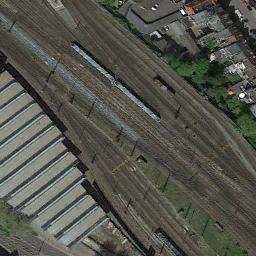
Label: railway